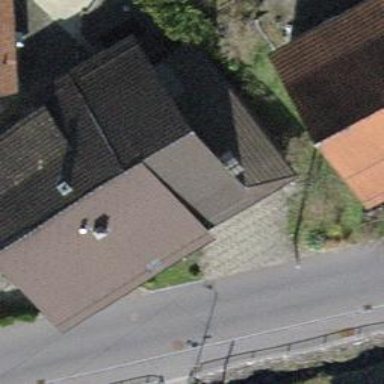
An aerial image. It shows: View of roof of building.